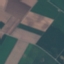
Land use / land cover: AnnualCrop